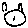
Label: cat